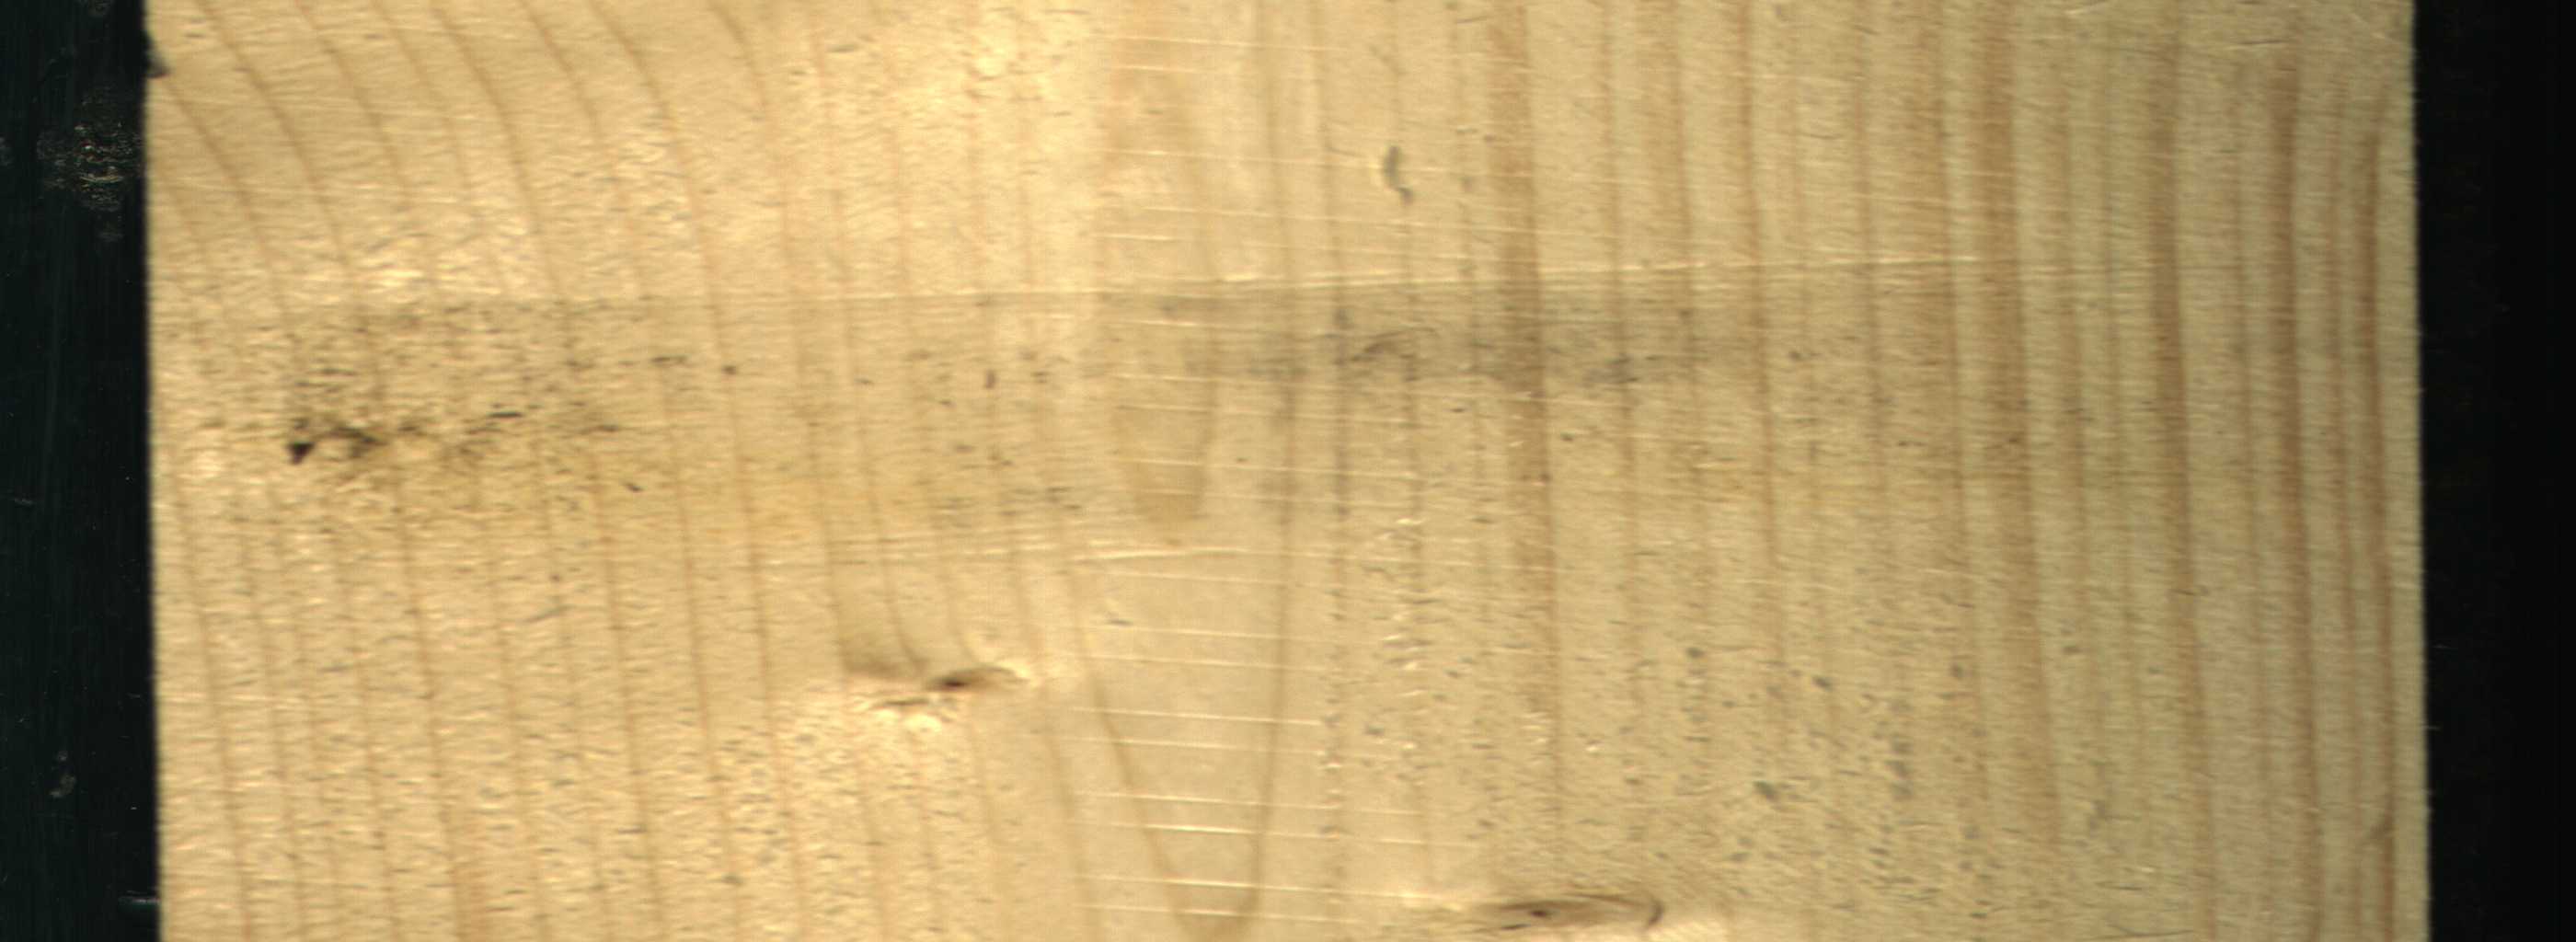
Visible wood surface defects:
Live_Knot
Live_Knot